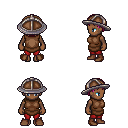
a pixel art fantasy rpg character, female body template, human, dark skin, brown tunic, red pants, pink plain hairstyle, chain helm, brown shoes, four views (front, back, left, right), 2x2 character sprite sheet, small pixel art, hard edges, no anti-aliasing